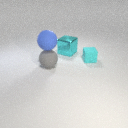
large blue rubber sphere above large gray rubber sphere